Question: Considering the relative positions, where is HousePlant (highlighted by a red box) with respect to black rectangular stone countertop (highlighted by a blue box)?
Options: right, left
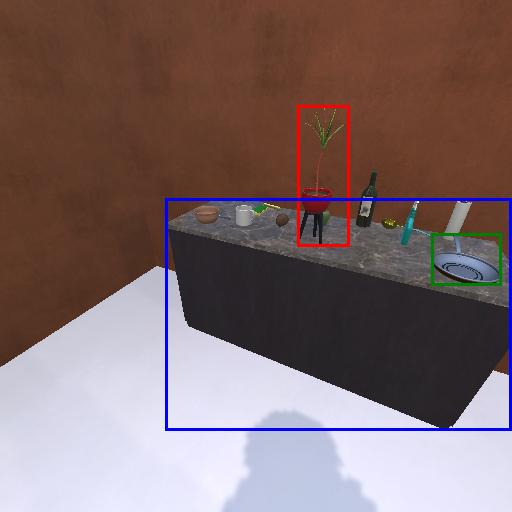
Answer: right